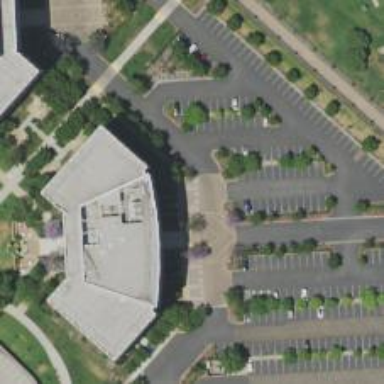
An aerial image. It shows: Parking space.